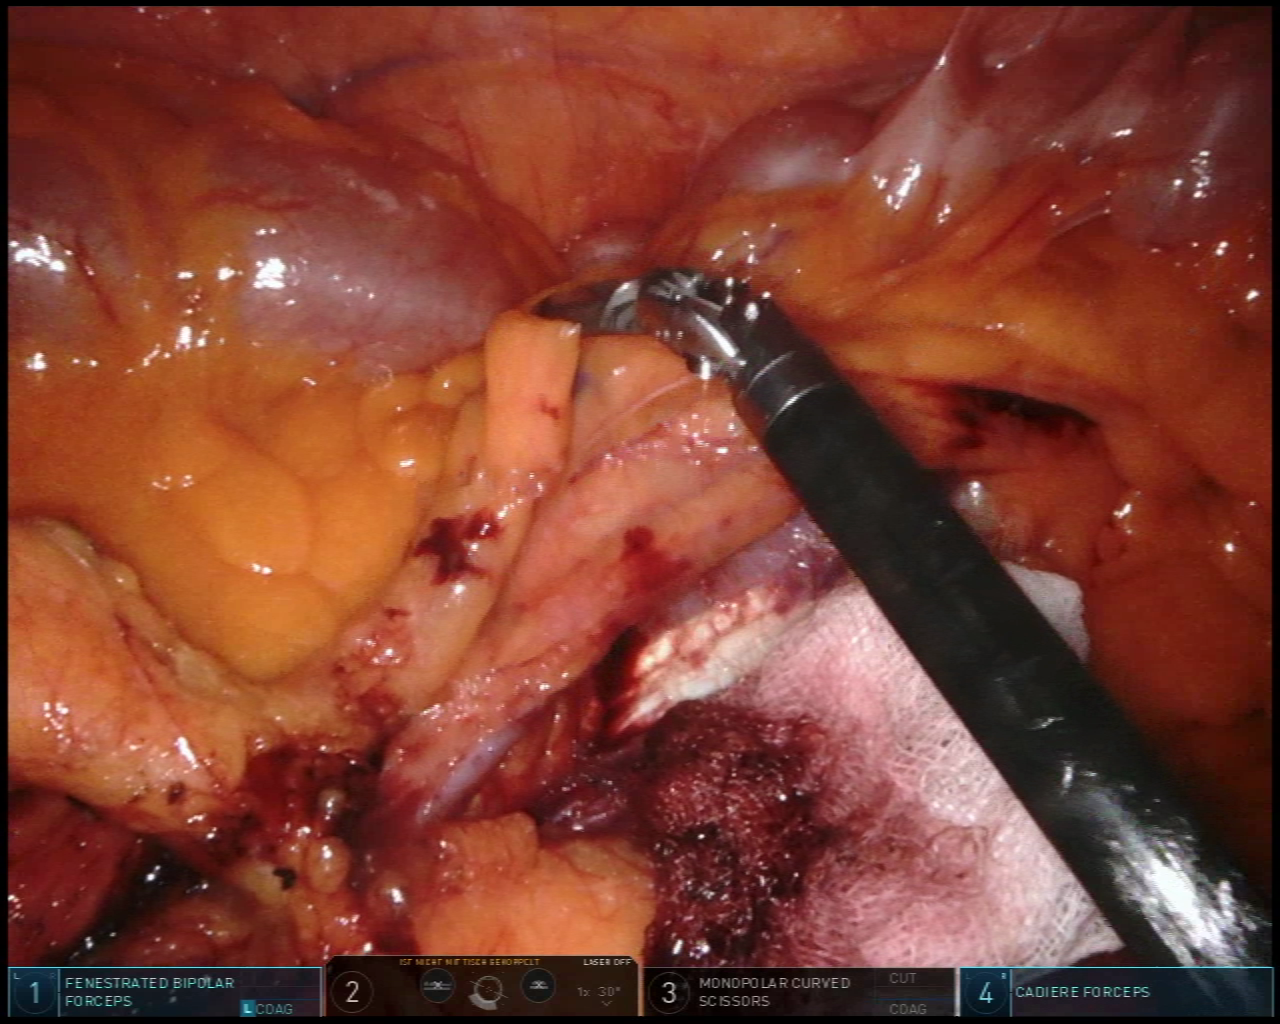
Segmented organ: colon
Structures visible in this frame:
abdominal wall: yes
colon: yes
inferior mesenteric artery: no
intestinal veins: yes
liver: no
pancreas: no
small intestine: no
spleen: no
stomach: no
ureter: no
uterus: no
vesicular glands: no